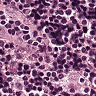
Metastatic tissue present: no